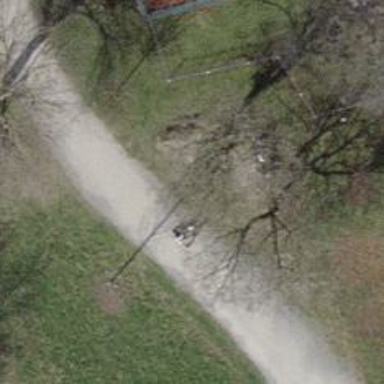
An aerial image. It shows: Bench.